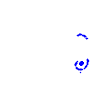
Particle: electron